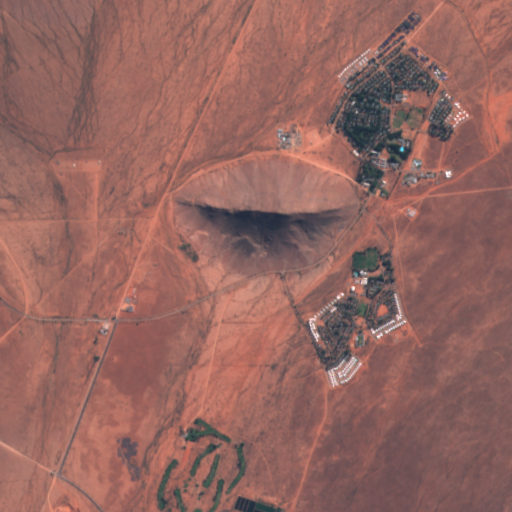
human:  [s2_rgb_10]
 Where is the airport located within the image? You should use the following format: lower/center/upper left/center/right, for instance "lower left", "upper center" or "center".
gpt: The airport is located in the lower left of the image.
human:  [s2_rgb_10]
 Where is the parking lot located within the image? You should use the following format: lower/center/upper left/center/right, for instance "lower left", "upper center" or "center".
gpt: The parking lot is located in the center left of the image.
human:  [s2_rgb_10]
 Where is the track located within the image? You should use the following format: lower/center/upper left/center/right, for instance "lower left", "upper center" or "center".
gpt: There is no track in the image.